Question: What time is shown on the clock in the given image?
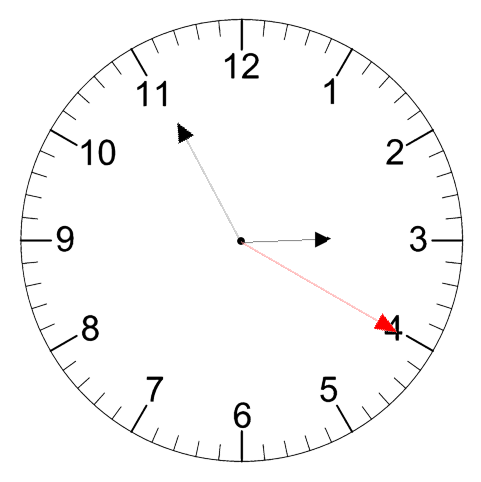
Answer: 02:55:20